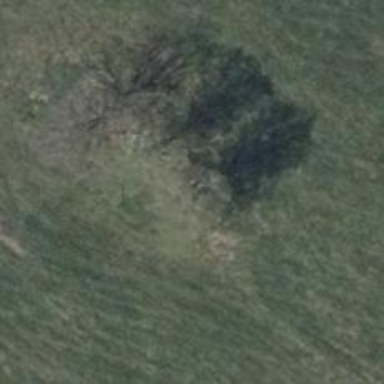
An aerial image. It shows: Deciduous broadleaved tree.